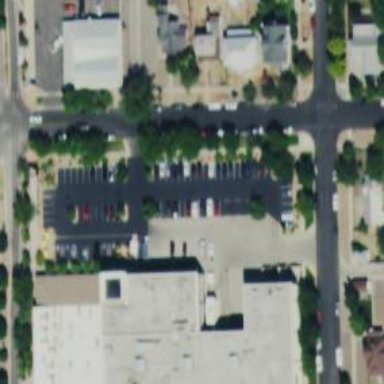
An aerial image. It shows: Parking space is available.